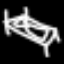
Label: bed